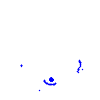
Particle: pion